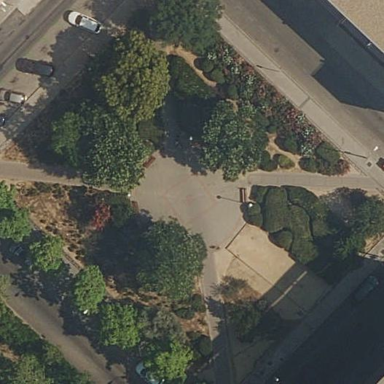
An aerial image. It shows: Park.